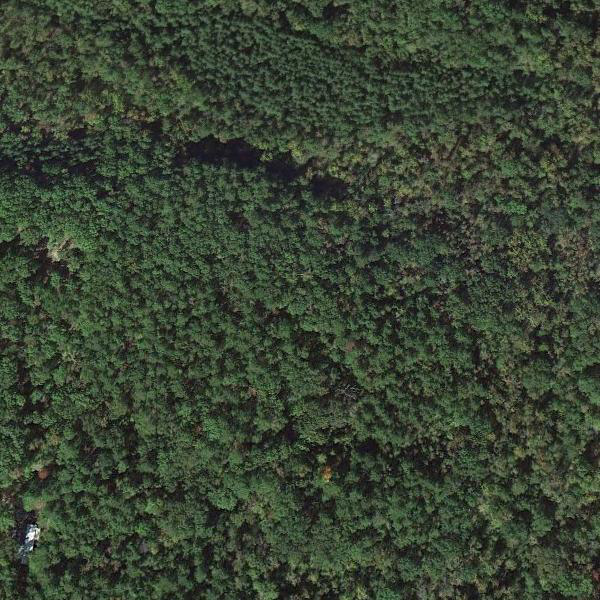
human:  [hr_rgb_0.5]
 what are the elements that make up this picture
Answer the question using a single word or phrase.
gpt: trees